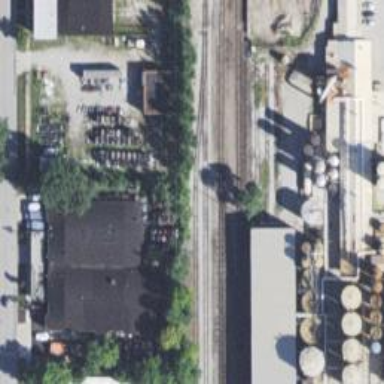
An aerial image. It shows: Railway yard used for servicing trains.